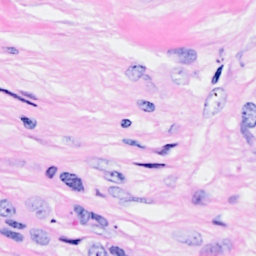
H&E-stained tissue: Breast